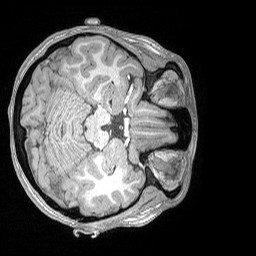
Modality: T1w
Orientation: axial
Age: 25
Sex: female
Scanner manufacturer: siemens
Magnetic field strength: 3 T
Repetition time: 2.53 s
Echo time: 0.00164 s